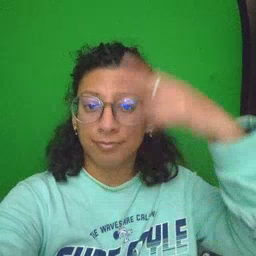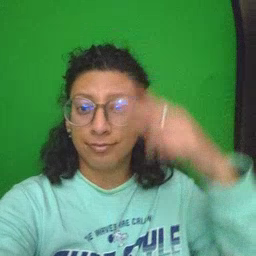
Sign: high